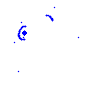
Particle: electron